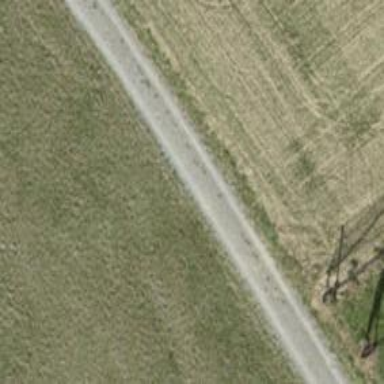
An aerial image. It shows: Compacted track road with grade3 tracktype.